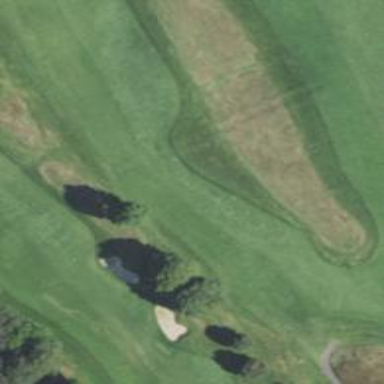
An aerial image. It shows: Golf hole.